Question: Something that looks like this:

Is there a line-like property where I could do?:
'''
foreach line ...
line.BackColor = Colors.Gray;
'''
'Lines[i]' property returns just a string.
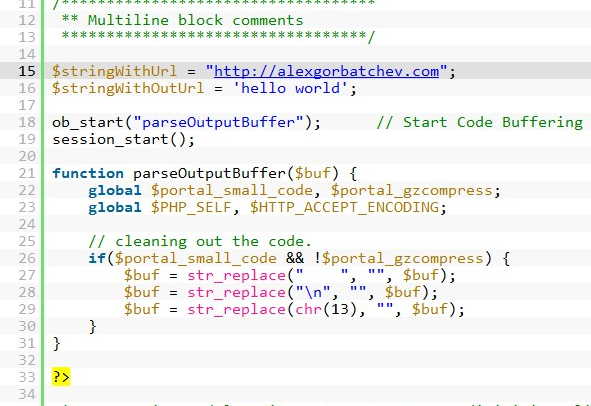
Answer: A not so great solution would be to append extra text onto each line and then highlight the full text. So something like this:
'''
// Update lines to have extra length past length of window
string[] linez = new string[richTextBox1.Lines.Length];
for (int i = 0; i < richTextBox1.Lines.Length; i++)
{
linez[i] = richTextBox1.Lines[i] + new string(' ', 1000);
}
richTextBox1.Clear();
richTextBox1.Lines = linez;
for(int i = 0; i < richTextBox1.Lines.Length; i++)
{
int first = richTextBox1.GetFirstCharIndexFromLine(i);
richTextBox1.Select(first, richTextBox1.Lines[i].Length);
richTextBox1.SelectionBackColor = (i % 2 == 0) ? Color.Red : Color.White;
richTextBox1.SelectionColor = (i % 2 == 0) ? Color.Black : Color.Green;
}
richTextBox1.Select(0,0);
'''
It would look like this:
<URL>